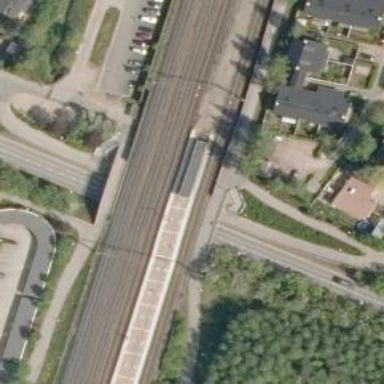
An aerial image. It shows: Bridge with electrified continuous railway track and contact line.